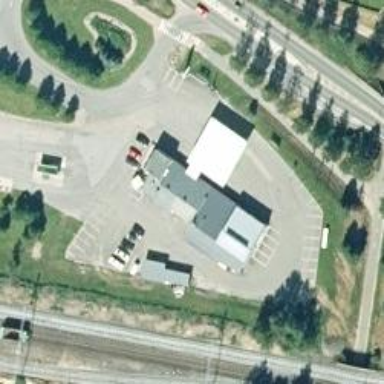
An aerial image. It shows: Convenience shop.